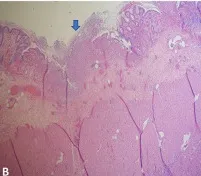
(B) The section showed ischemic change, intensive mucosal injury, and focal transmural necrosis of the large intestine (arrow).
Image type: pathology (h&e)